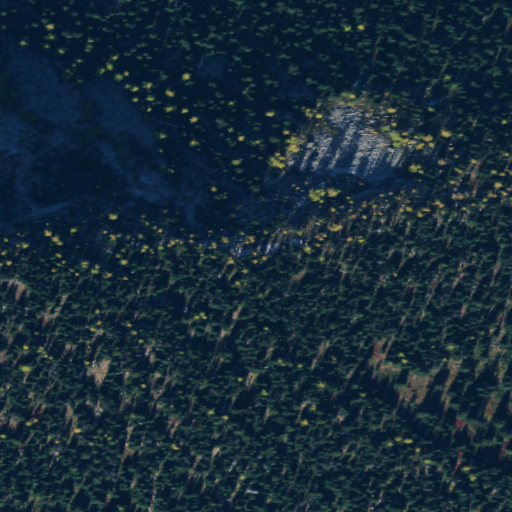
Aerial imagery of gap in Washington named Silver Pass containing evergreen forest, medium intensity development, low intensity development, and shrub